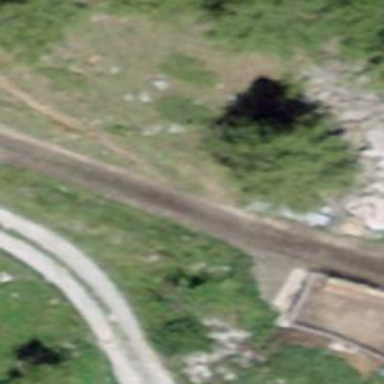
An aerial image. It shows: Path with track type of grade5.